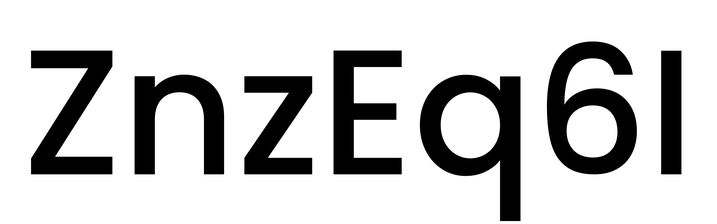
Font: Poppins-Medium